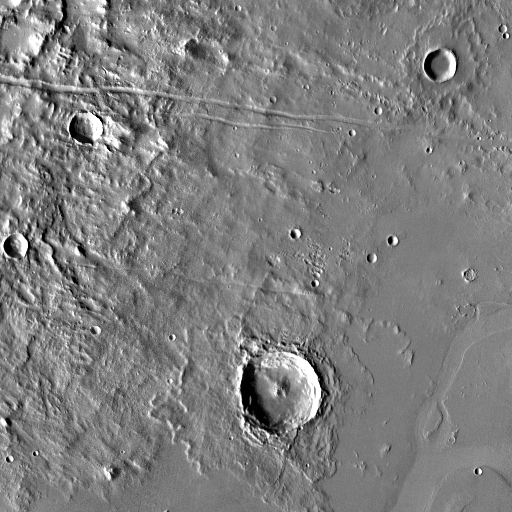
Crater classes present: Background, Other, Layered, Secondary